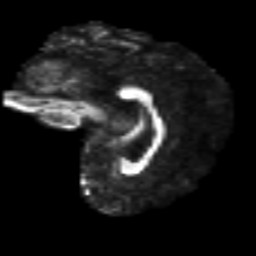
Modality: FA
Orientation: sagittal
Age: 38
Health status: ill
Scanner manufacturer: philips
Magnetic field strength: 3 T
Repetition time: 9 s
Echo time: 0.127 s